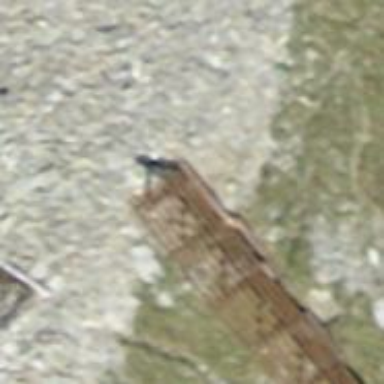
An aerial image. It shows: Snow fence that is man-made.